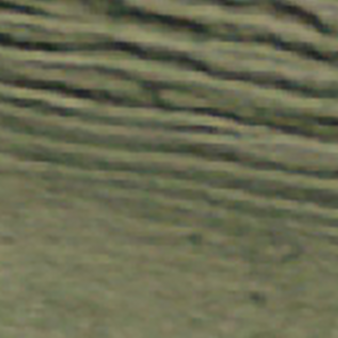
Label: other